The image is the raw time-domain waveform of a rolling-element bearing's vibration signal. What is the most likely bearing condition (normal, inner_race, outer_race, ball)?
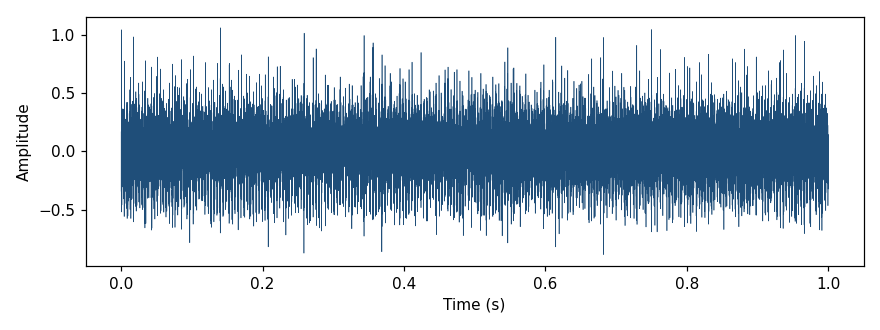
Answer: outer_race